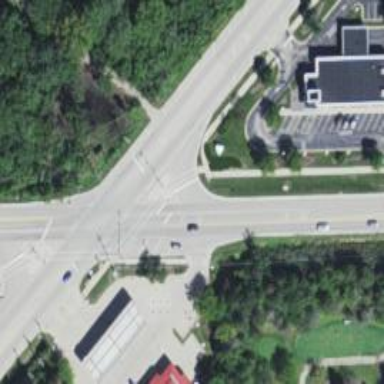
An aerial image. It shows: Crossing with line markings on the road.